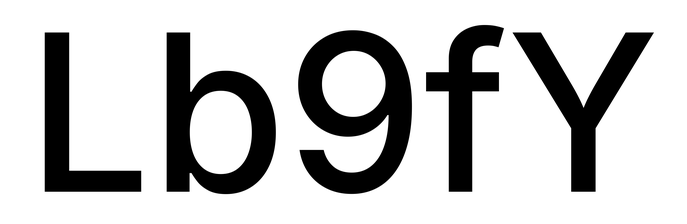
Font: Inter_Medium